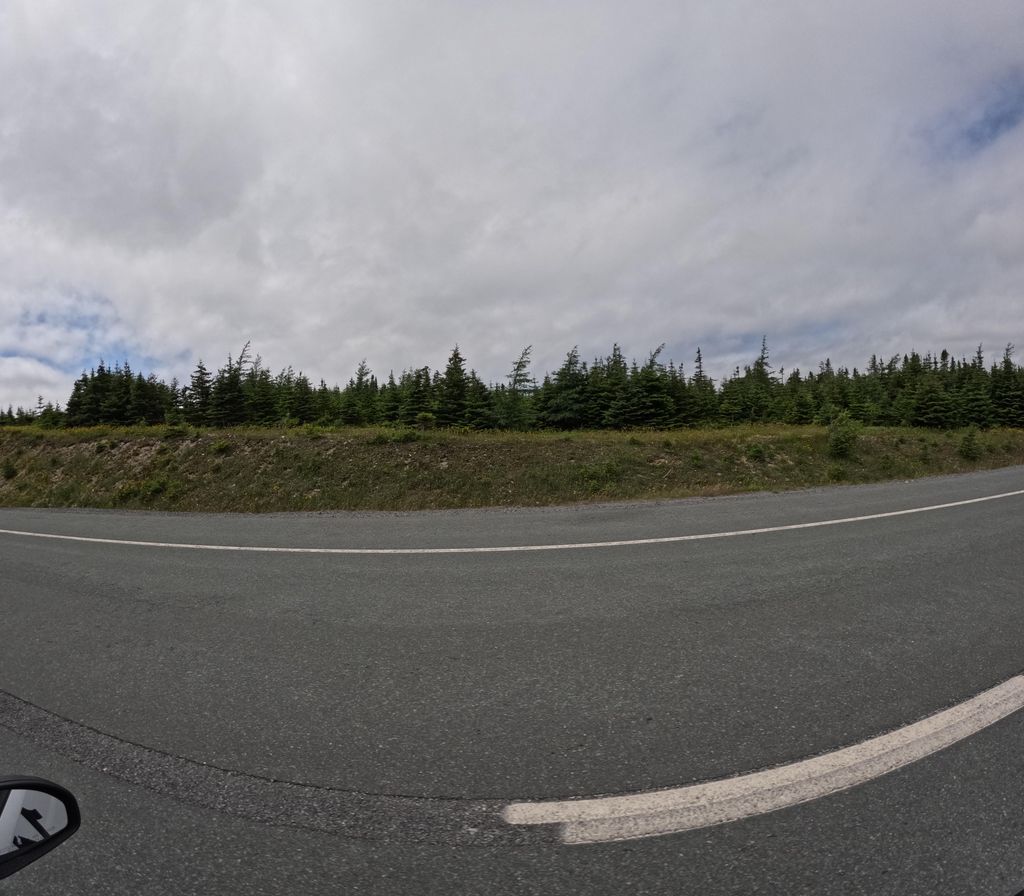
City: st_johns